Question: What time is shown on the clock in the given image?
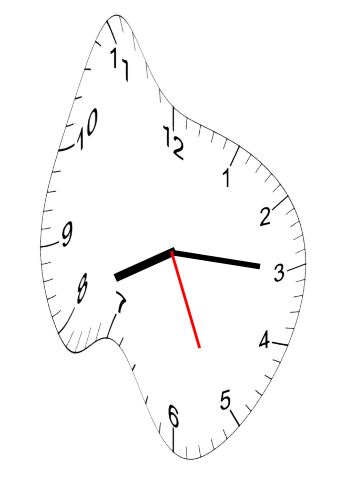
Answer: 08:15:26